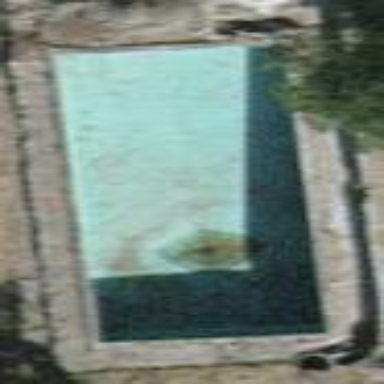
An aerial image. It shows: Swimming pool located in leisure land.